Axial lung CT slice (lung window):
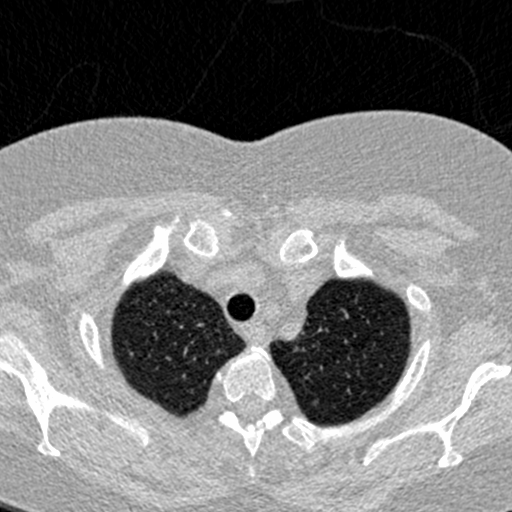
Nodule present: yes
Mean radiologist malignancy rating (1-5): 1